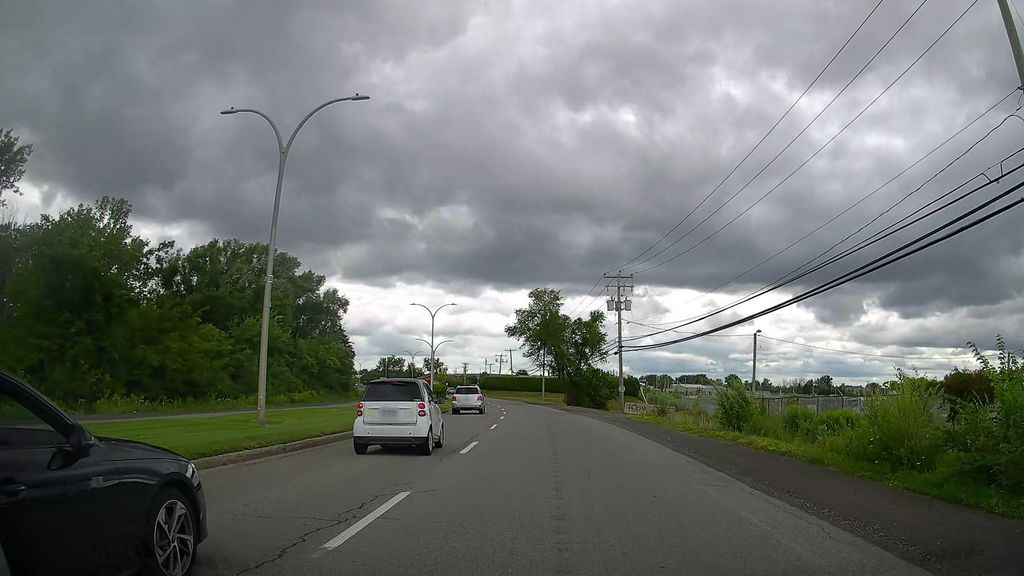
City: montreal